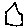
Label: house